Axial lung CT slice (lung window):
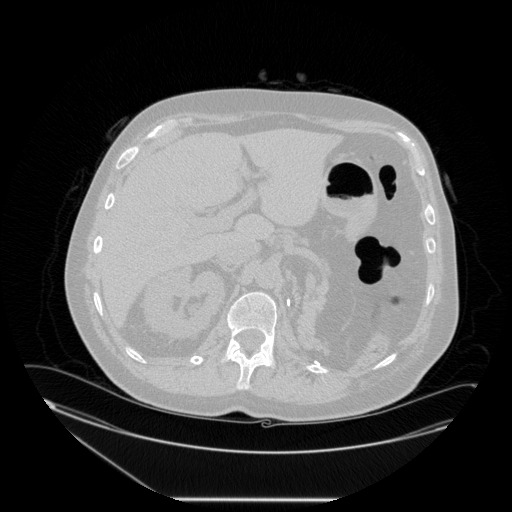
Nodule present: no